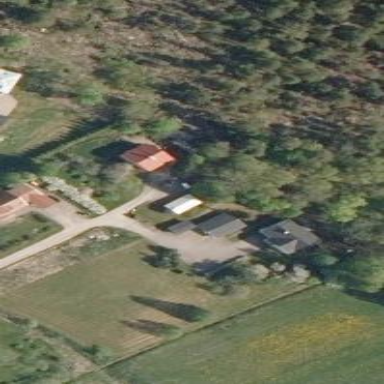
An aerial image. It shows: Isolated dwelling in residential area.